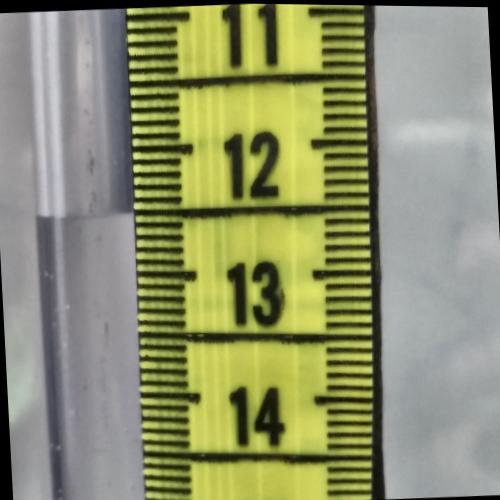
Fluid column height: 12.5 cm